Question: In OllyDbg, main disassembly view (and other disassembly views) there are angle bracket notations and a dash notation (> v - etc). What is the meaning of these notations. For example, in the screen shot below the line at 73DA has a ">" notation. The line above has a dot followed by a caron, etc.

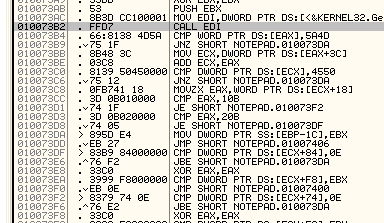
Answer: The '^ v' arrows indicate the direction of a branch/jump. Notice that they only appear on 'J__' (jump) instructions: if the target address comes before that instruction, an up-arrow will appear; if the target address comes after that instruction, a down-arrow will appear.
The '>' arrow indicates that it's a target of such instructions. For instance, take the line at '010073B9'. There's a down-arrow because the jump target is '010073DA', which comes after '010073B9'. Then, there's a '>' at '010073DA' because it's targeted by the jump.
In other words, they're just visual aids. They serve no syntactic purpose.